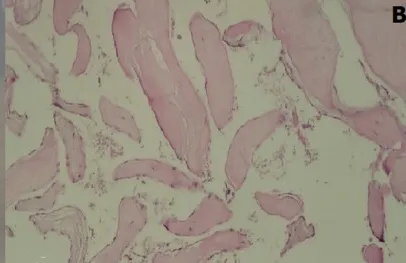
Histological section of the excised mass, papillae bordered by regular endothelial cells resting on a hyalinized connective axis consistent with papillary fibroelastoma (HE, G x100).
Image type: pathology (fish)